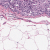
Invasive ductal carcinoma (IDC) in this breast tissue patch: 0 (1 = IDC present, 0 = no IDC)